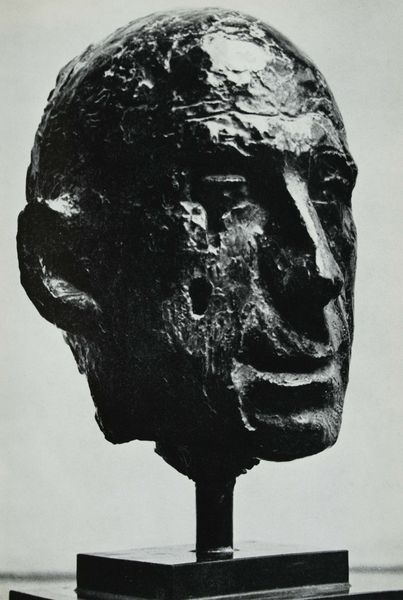
Titel: Le Guerrier (tête), Krieger (Kopf)
Künstler: Germaine Richier
Schlagwörter: kopf, porträt, bronze, plastik